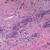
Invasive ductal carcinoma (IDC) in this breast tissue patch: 1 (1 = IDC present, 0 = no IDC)